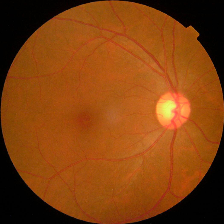
Diabetic retinopathy grade: No DR